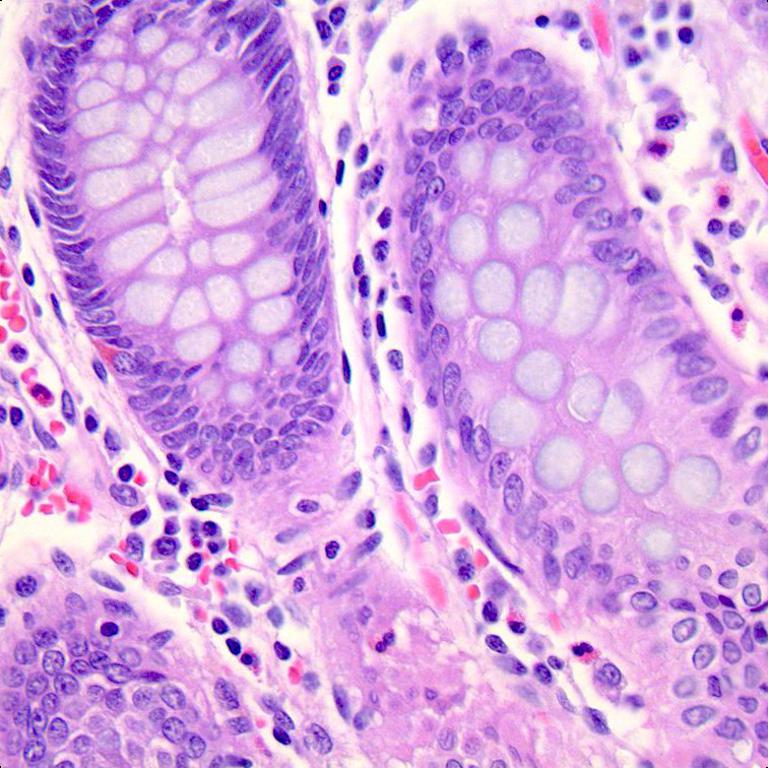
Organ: colon
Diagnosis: benign